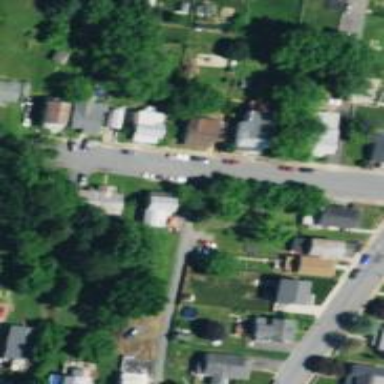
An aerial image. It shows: Alley classified as service road.